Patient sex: M
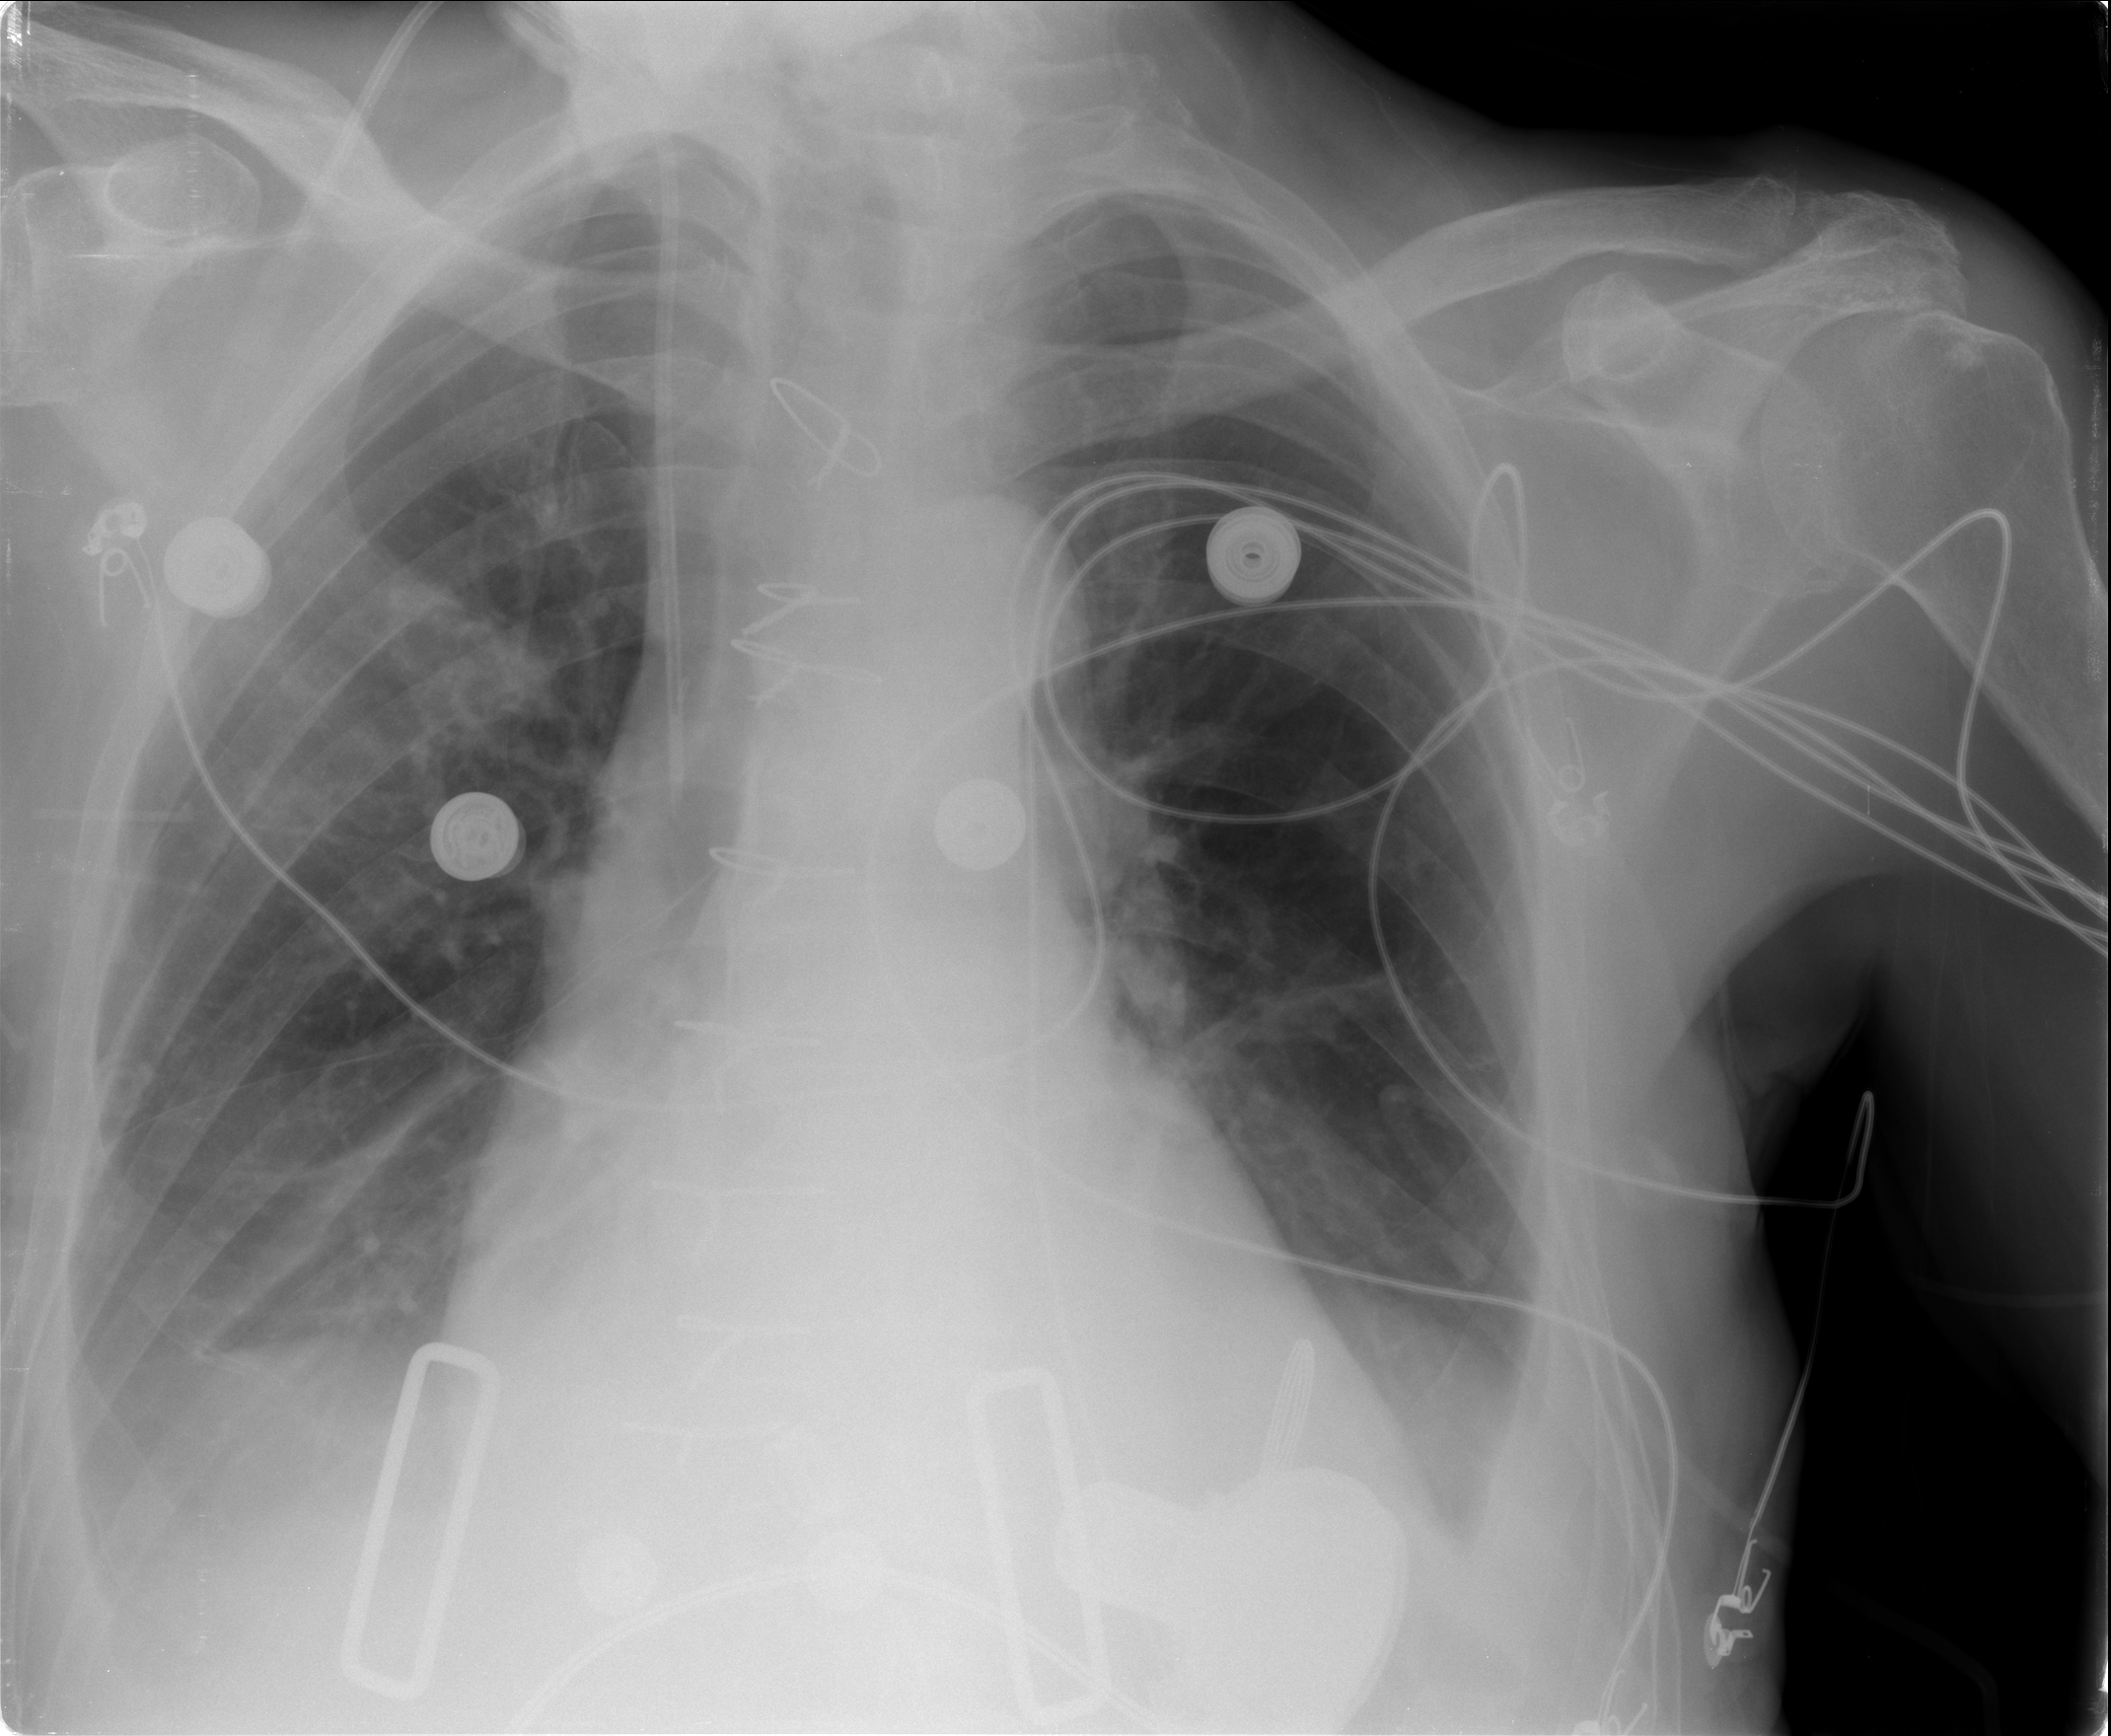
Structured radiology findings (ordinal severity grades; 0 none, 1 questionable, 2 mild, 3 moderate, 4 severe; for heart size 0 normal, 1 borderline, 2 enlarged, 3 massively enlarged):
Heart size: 2
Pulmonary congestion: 2
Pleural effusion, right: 2
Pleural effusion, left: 2
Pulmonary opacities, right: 0
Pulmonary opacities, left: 0
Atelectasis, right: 2
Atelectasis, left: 2